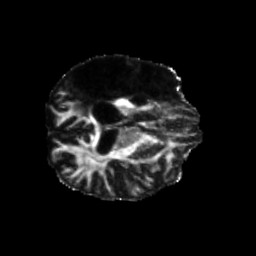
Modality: FA
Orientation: axial
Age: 49
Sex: male
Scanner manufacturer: siemens
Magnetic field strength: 3 T
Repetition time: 5.25 s
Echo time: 0.08 s